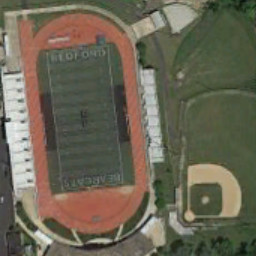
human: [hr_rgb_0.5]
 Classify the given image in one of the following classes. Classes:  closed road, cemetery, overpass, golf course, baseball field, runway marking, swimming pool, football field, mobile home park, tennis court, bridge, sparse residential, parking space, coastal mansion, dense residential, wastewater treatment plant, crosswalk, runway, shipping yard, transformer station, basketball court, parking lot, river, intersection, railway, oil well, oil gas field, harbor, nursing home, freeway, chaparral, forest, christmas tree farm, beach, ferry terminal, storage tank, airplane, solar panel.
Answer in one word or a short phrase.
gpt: football field